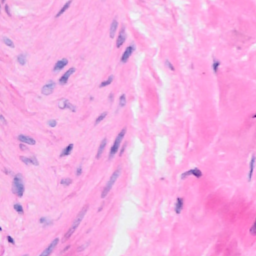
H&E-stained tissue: Breast